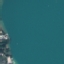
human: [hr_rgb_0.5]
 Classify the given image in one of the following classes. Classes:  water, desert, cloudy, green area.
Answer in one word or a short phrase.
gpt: water